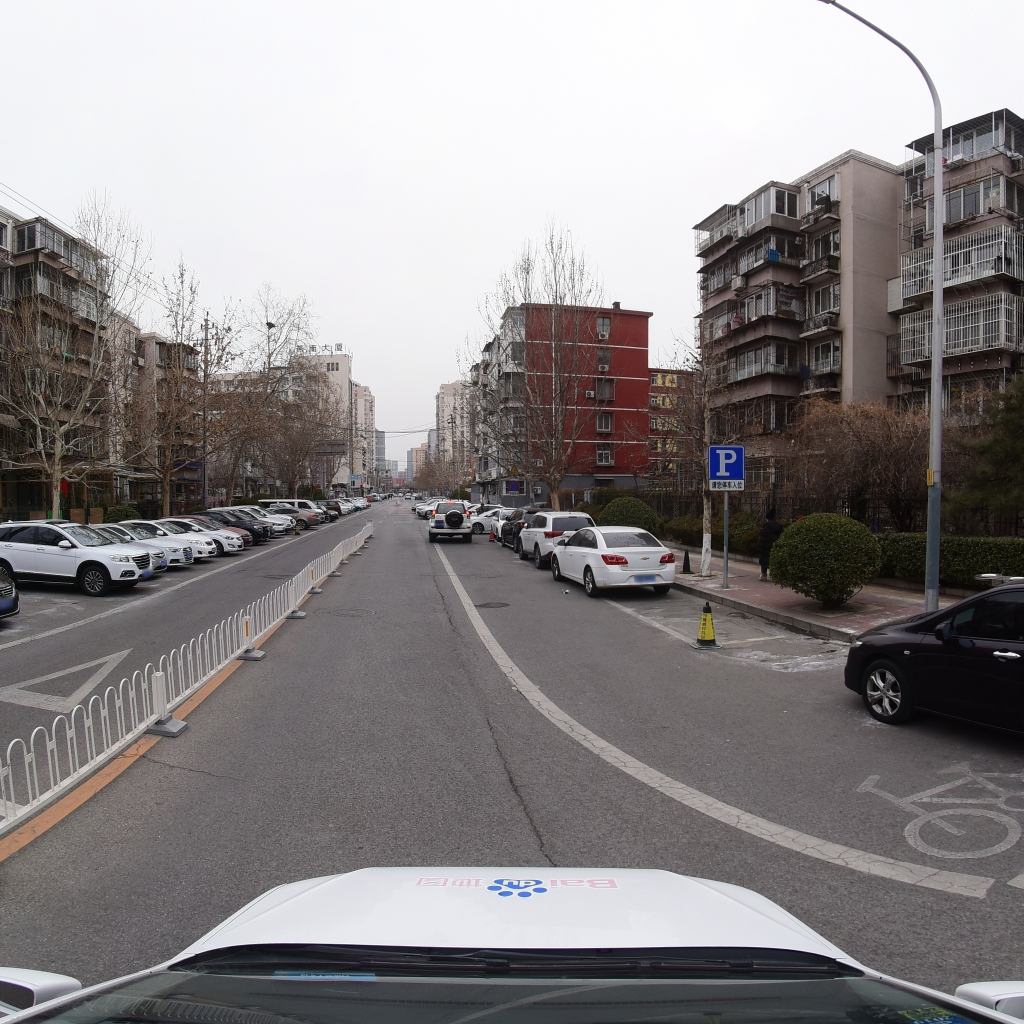
Region: Fengtai
Road damage annotations: longitudinal crack, manhole cover, longitudinal crack, transverse crack, manhole cover, manhole cover